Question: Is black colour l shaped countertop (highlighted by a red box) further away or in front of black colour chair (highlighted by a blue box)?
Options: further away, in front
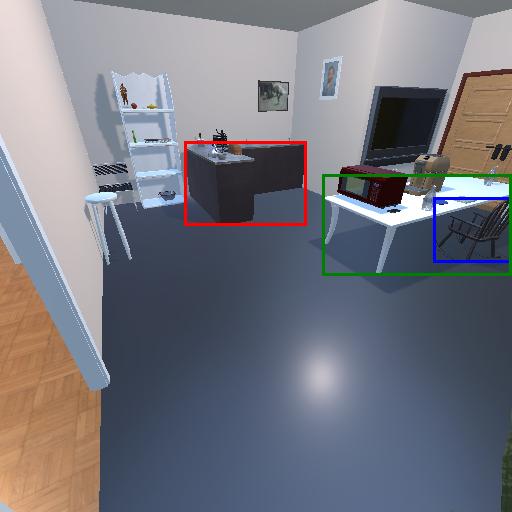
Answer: further away